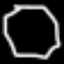
Label: octagon